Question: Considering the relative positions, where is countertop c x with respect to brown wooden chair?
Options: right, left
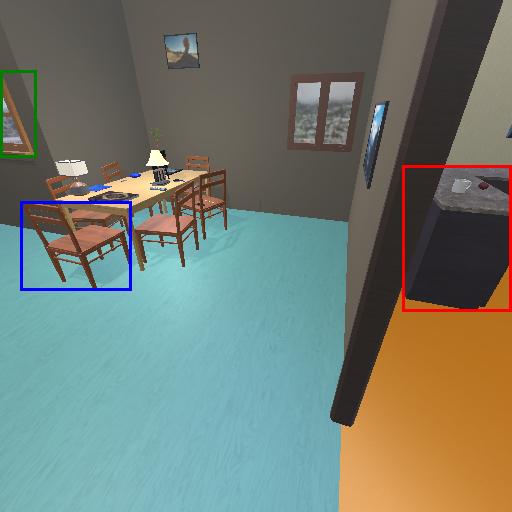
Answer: right